Aerial crown-view tile of a tropical tree (Barro Colorado Island, Panama), acquired 20250217:
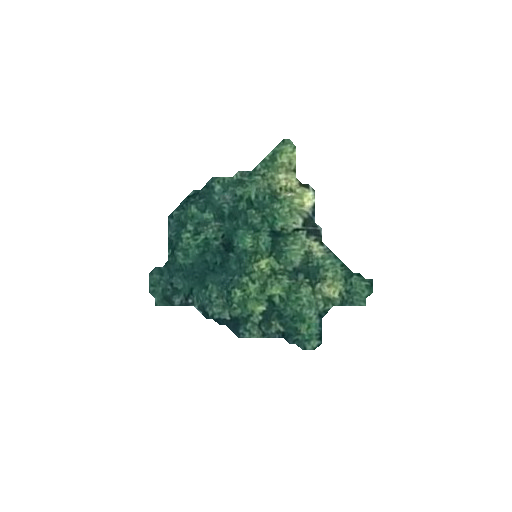
Species: Guatteria lucens
GBIF accepted scientific name: Guatteria lucens
Crown area: 37.776 m²